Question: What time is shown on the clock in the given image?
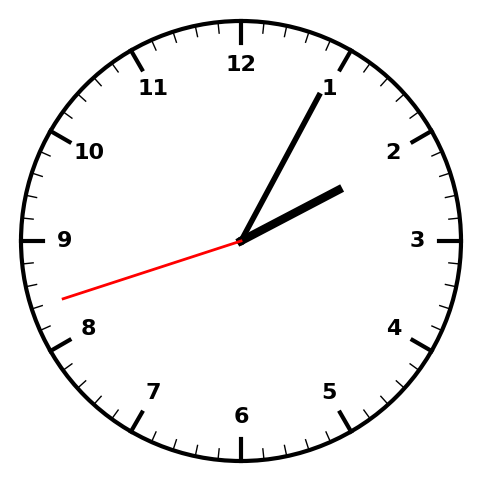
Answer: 02:04:42